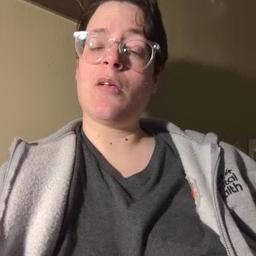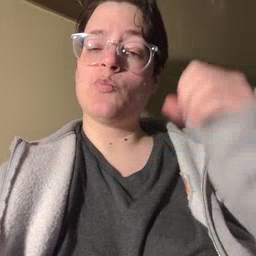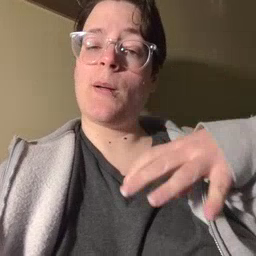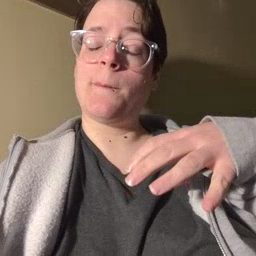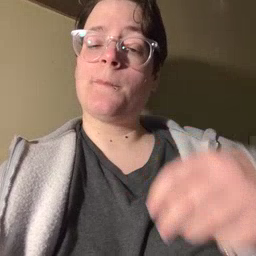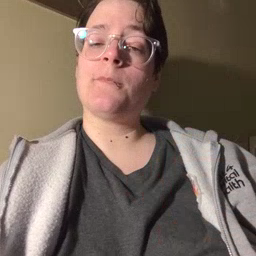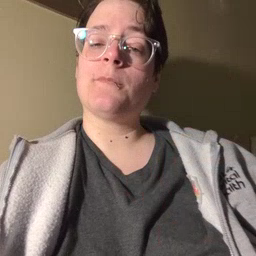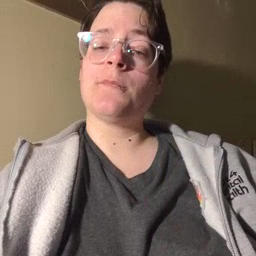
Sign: drop